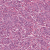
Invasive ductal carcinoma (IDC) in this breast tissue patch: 1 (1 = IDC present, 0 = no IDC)